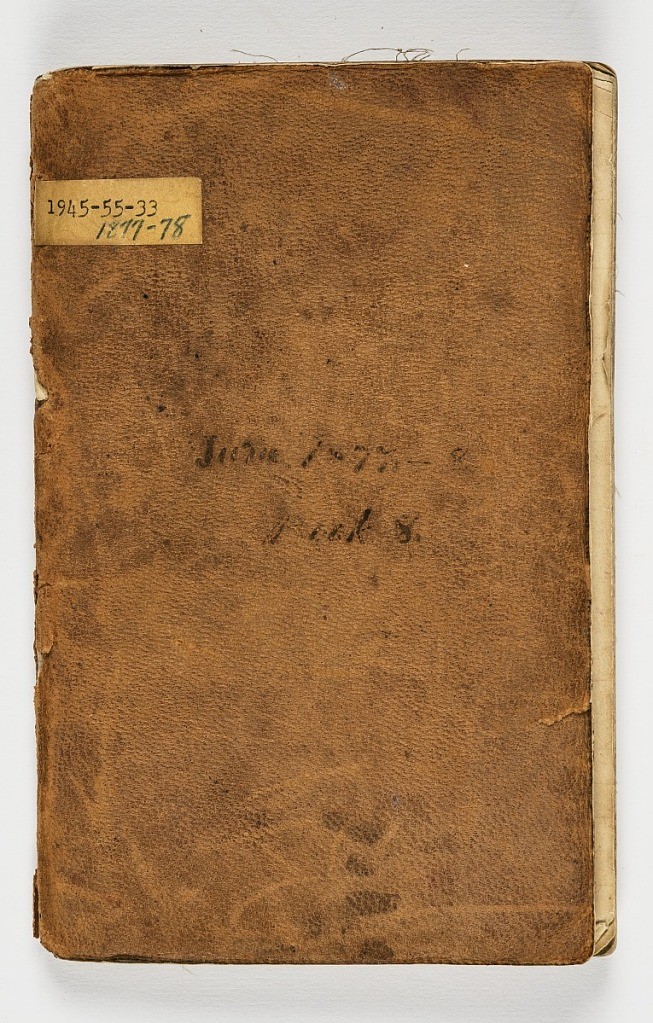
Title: Printer's sample book
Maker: Old Pacific Print Works, Lawrence, MA, USA
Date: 1878–79
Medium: leather, paper, cotton
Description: Small leather notebook with handwritten formulas for dyestuffs to be used for printed textiles. Contains 145 samples of printed fabric in a variety of patterns.